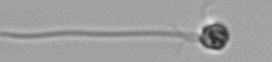
Label: flagellate